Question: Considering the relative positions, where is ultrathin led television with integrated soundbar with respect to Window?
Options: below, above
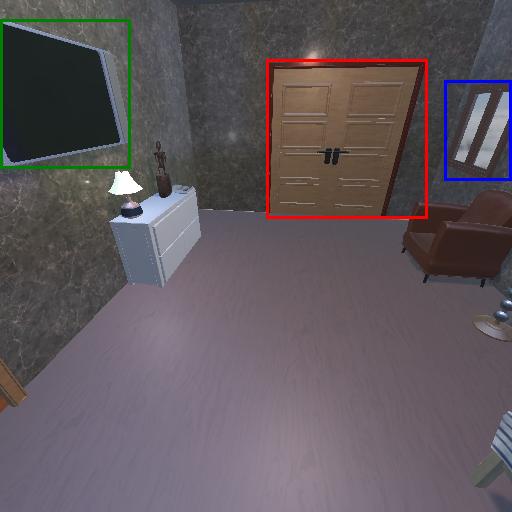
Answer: below